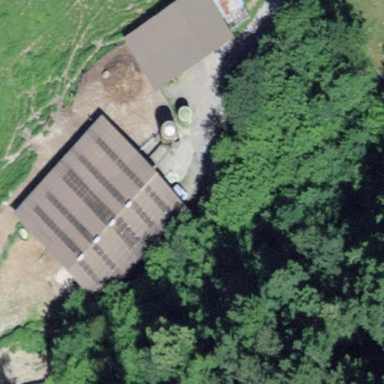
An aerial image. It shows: Rural barn.